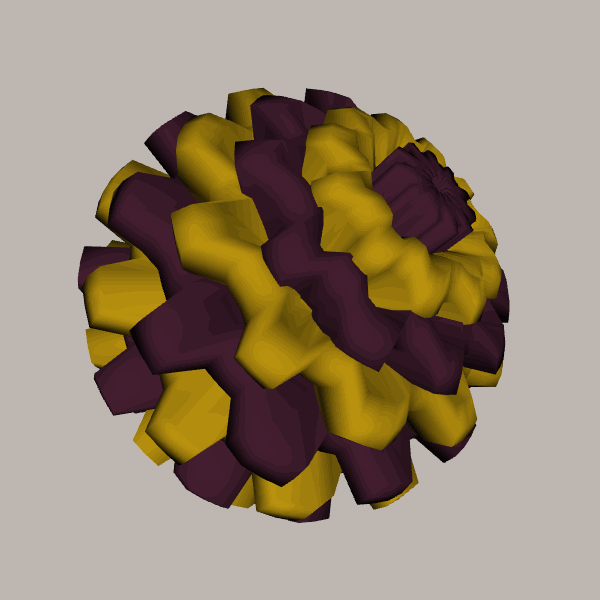
Background: light